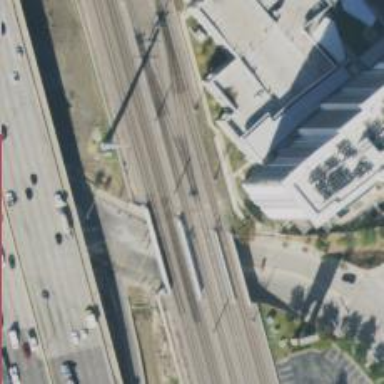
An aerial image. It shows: Light rail railway.